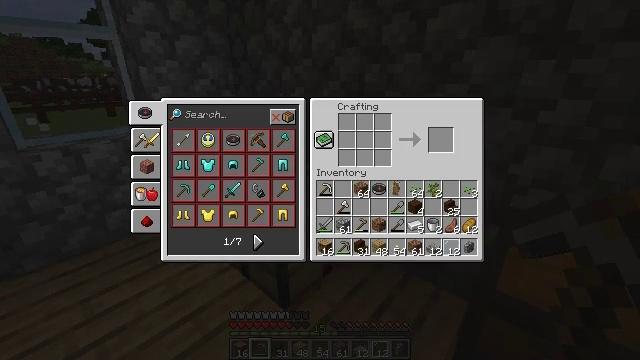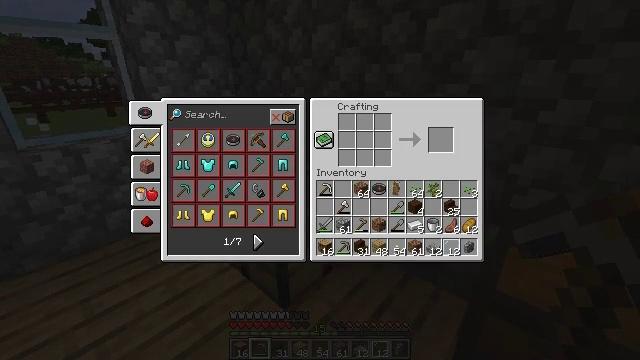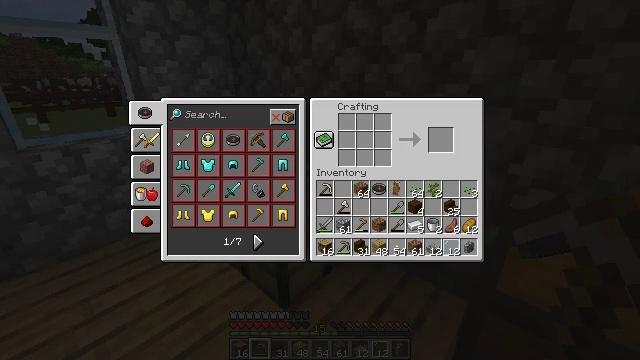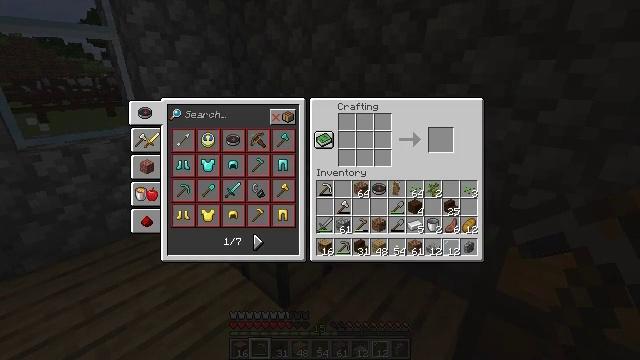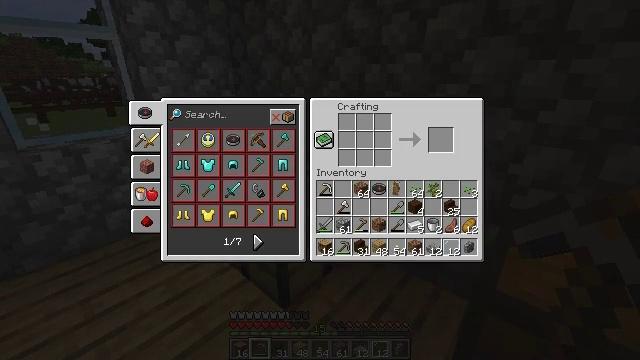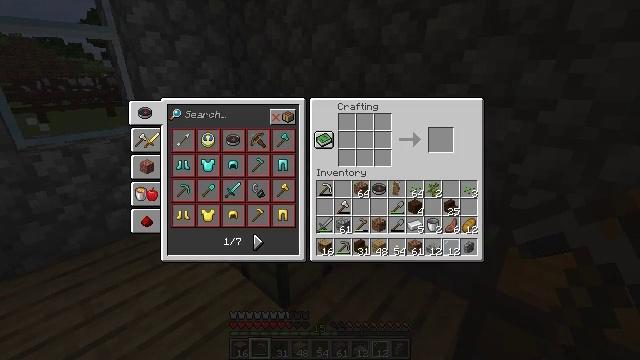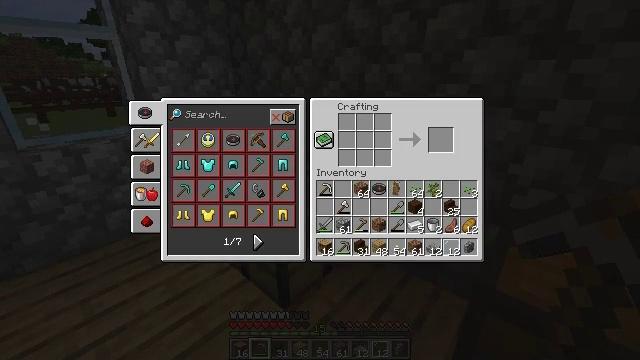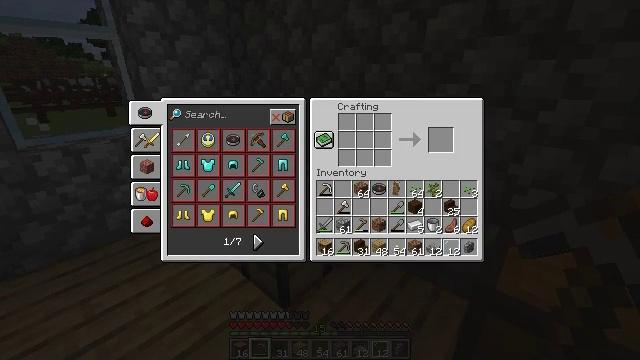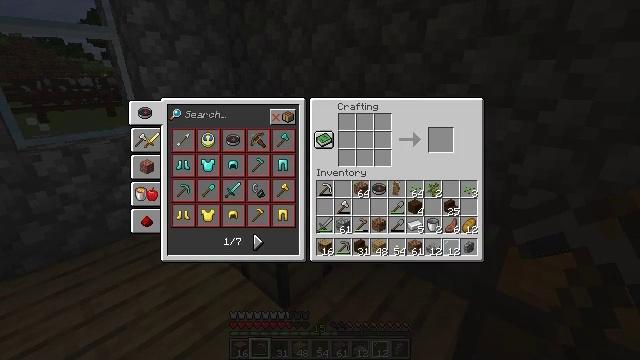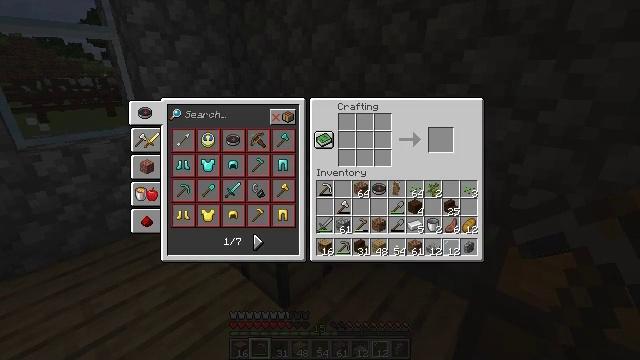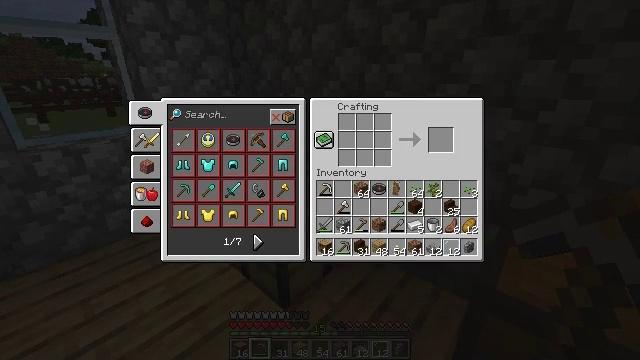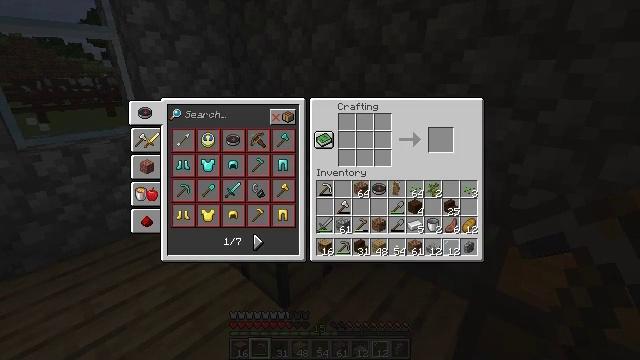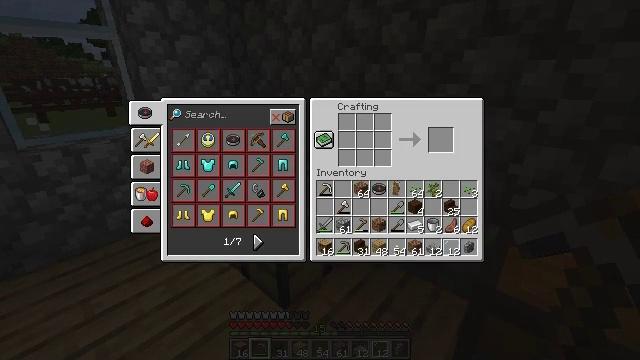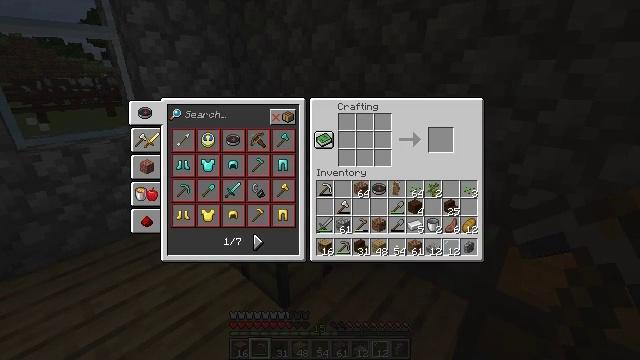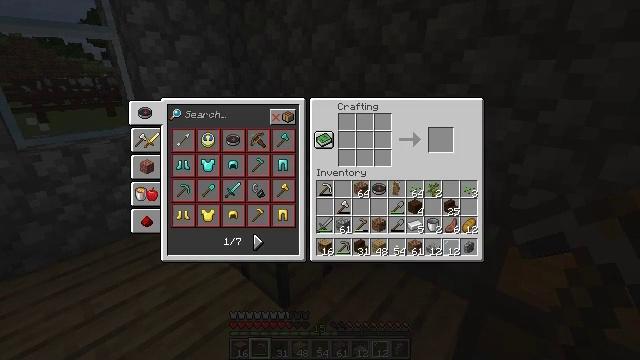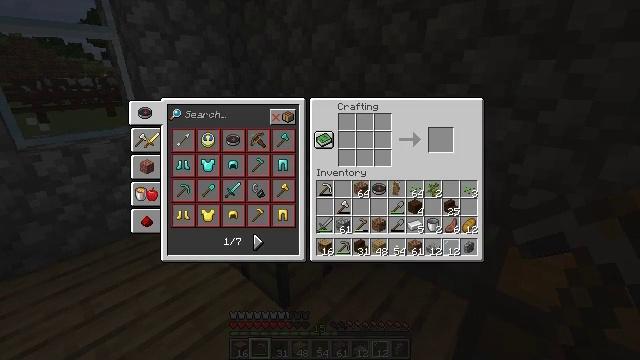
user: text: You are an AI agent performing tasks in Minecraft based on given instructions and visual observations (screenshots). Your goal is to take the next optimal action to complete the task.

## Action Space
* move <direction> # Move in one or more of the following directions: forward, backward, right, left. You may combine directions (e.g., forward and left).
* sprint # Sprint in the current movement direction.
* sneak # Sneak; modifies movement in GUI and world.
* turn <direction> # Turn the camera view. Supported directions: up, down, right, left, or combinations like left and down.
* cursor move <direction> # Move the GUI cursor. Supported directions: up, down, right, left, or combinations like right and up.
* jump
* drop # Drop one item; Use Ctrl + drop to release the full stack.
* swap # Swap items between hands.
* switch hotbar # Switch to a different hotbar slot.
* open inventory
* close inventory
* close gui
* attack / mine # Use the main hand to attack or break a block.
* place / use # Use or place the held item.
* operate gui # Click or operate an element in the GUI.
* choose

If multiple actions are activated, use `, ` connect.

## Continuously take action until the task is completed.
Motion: motion action
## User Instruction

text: Take dark oak planks to craft a dark oak slab.
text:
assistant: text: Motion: operate gui
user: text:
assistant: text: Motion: operate gui
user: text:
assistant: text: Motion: operate gui
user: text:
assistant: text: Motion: no_op
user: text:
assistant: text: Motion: cursor move right
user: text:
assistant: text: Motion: no_op
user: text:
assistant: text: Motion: no_op
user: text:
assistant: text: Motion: no_op
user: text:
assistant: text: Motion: no_op
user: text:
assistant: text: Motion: no_op
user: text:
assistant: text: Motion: no_op
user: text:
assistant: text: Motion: no_op
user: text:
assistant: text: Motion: no_op
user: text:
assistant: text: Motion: no_op
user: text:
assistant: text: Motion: no_op
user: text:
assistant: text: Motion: no_op
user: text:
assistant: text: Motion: no_op
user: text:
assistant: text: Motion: no_op
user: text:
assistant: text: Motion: no_op
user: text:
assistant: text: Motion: no_op
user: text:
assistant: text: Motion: operate gui
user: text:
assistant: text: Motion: operate gui
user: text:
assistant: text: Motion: operate gui
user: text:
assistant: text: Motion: operate gui
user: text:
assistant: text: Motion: no_op
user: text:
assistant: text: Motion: no_op
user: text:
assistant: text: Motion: no_op
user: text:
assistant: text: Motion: no_op
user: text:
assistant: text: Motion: no_op
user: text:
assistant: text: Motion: no_op